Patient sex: M
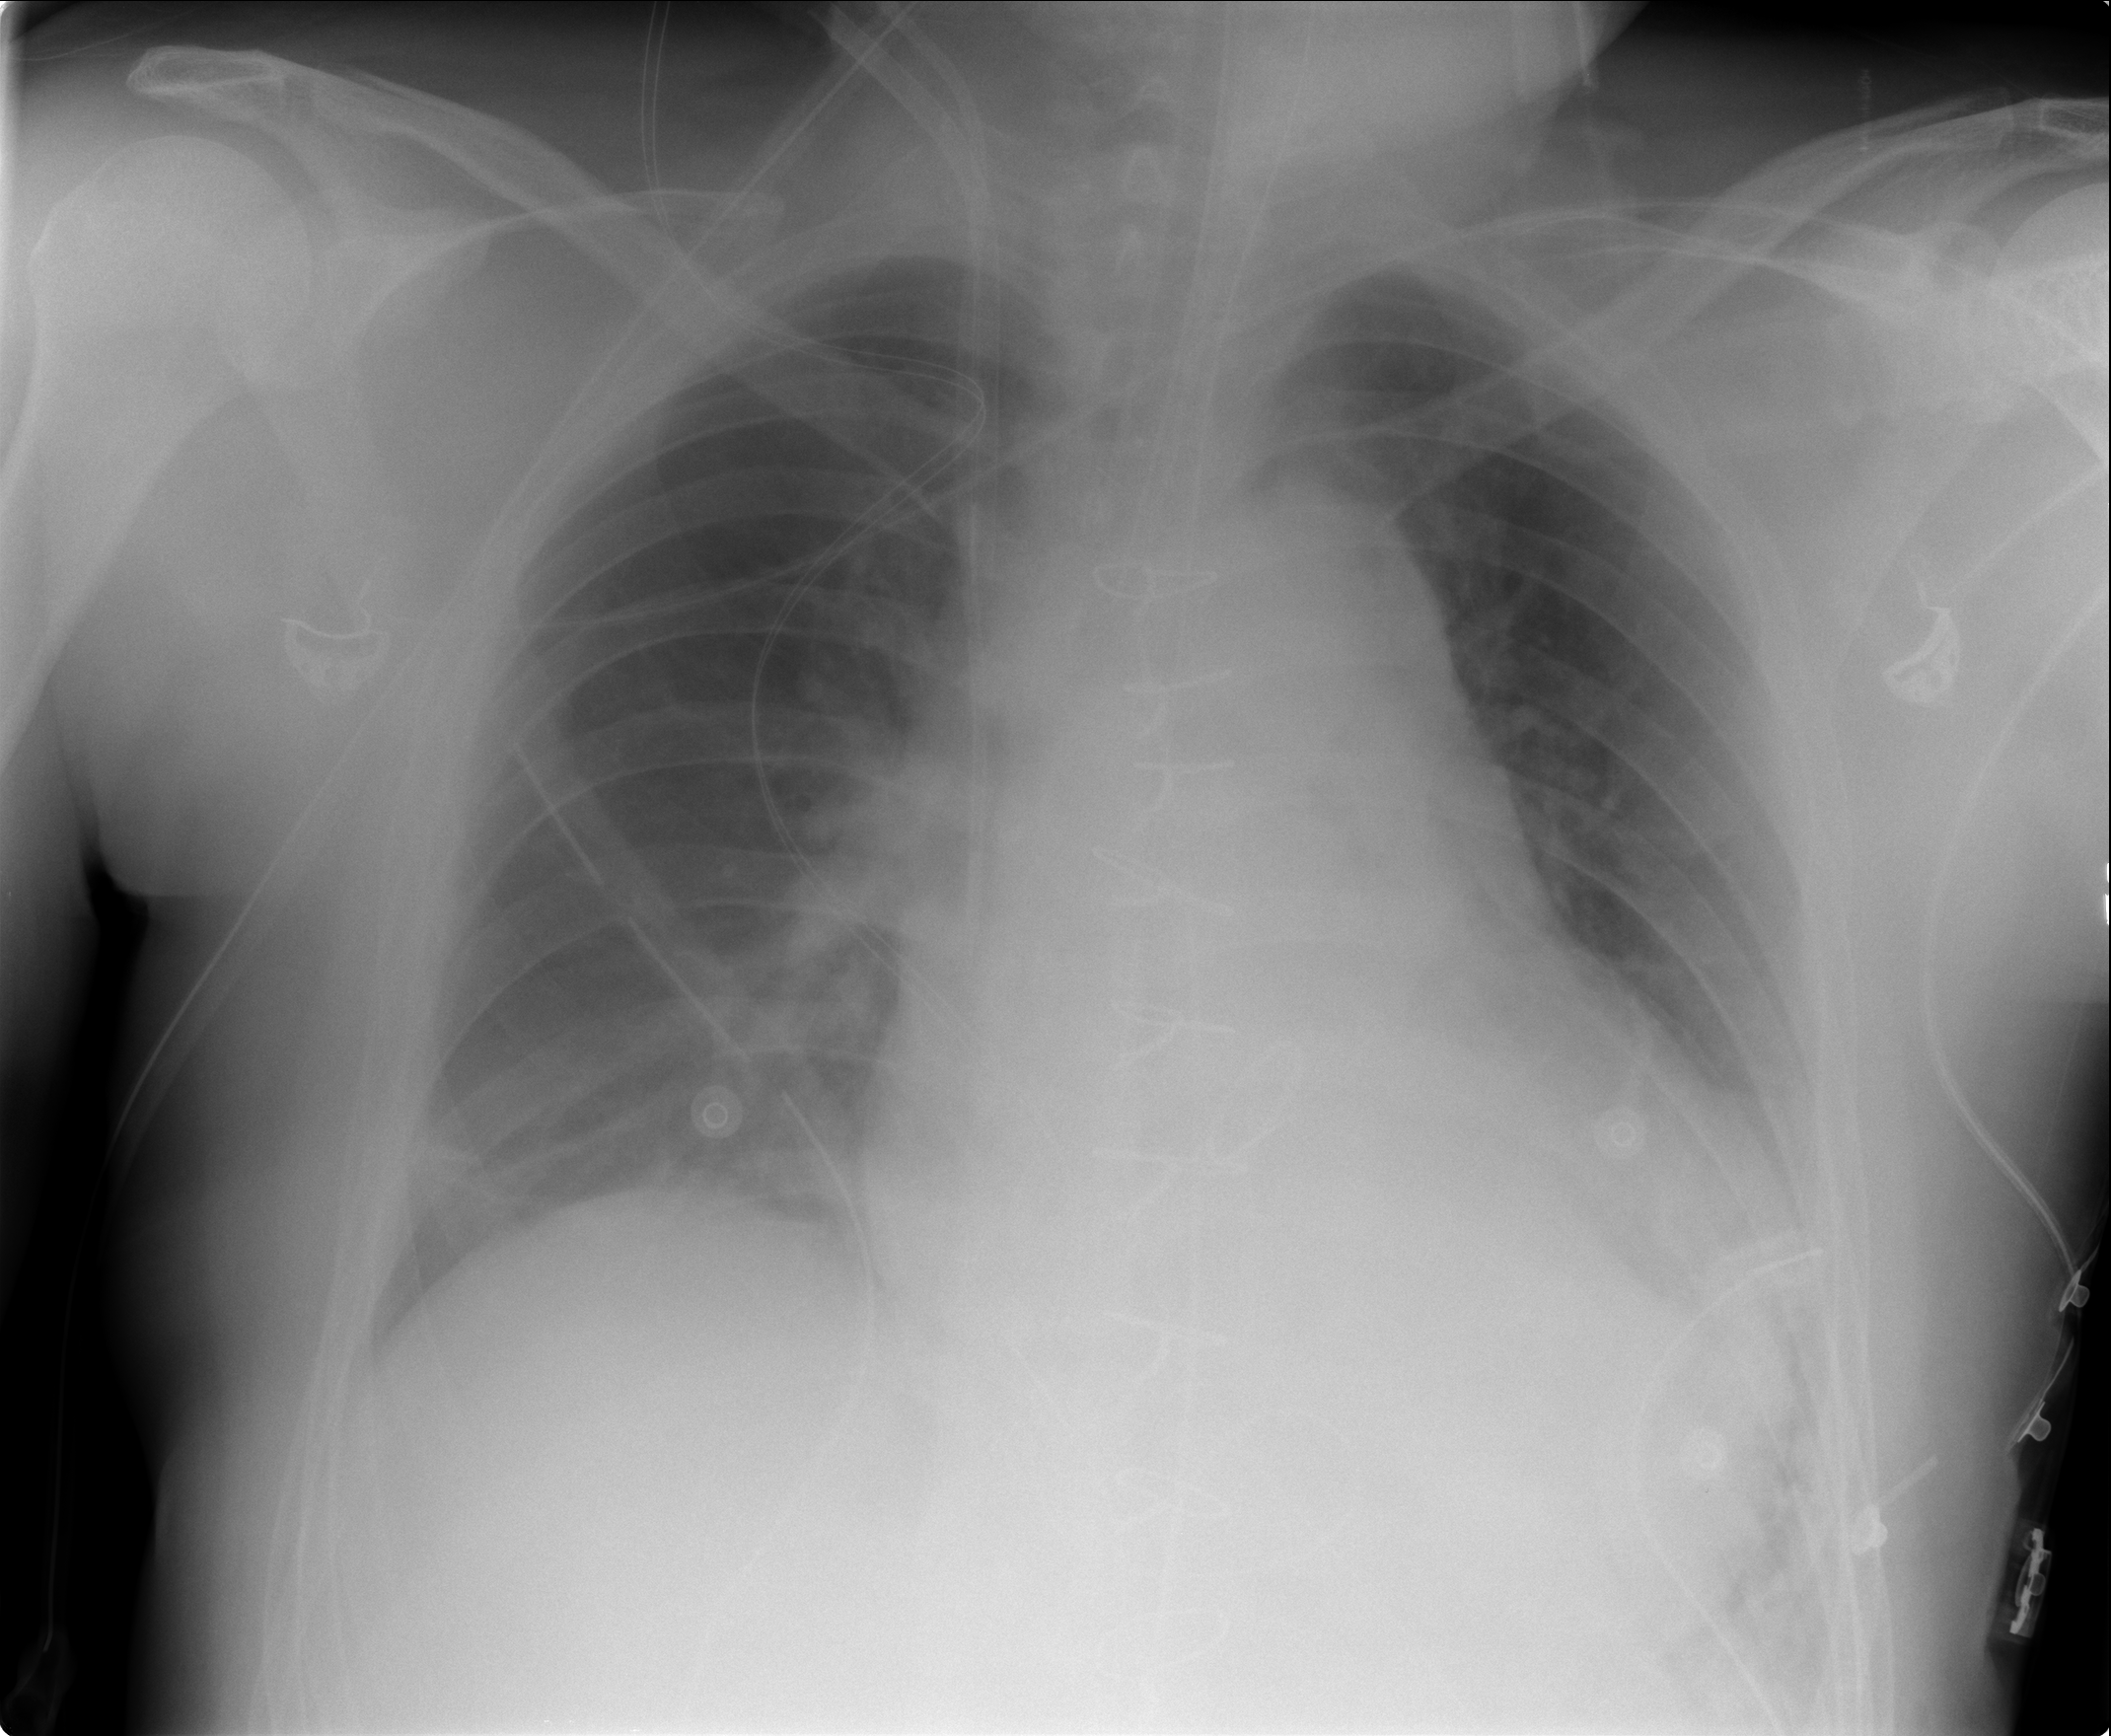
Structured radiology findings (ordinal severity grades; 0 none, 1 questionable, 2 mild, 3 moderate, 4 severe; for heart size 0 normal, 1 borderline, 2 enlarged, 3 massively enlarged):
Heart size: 2
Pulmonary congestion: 2
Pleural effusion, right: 0
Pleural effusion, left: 2
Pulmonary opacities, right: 0
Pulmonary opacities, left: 0
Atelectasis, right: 2
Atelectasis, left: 2